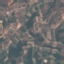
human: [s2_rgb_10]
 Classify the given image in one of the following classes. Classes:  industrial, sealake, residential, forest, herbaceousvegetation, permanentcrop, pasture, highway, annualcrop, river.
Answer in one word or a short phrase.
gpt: PermanentCrop